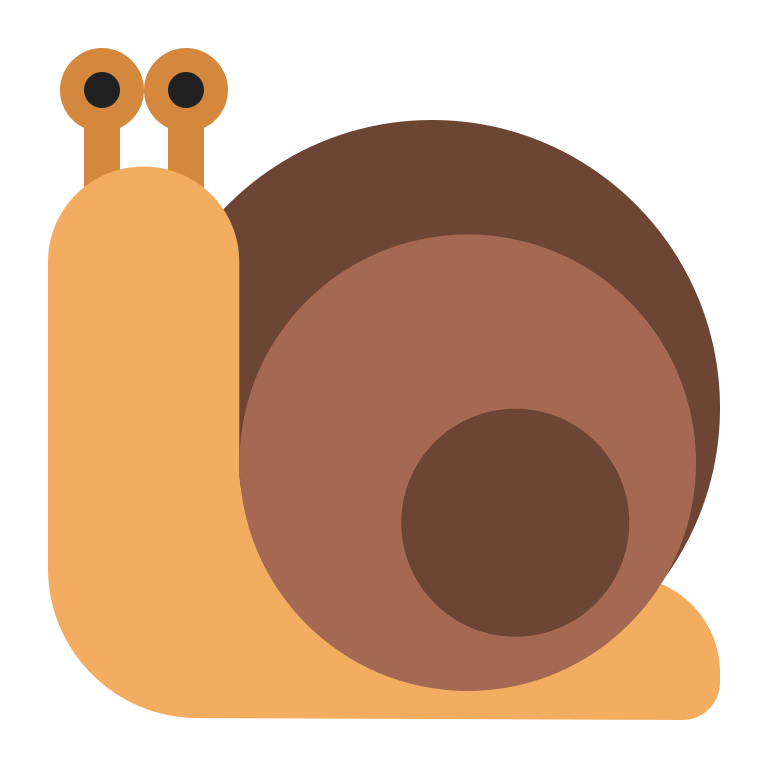
snail flat